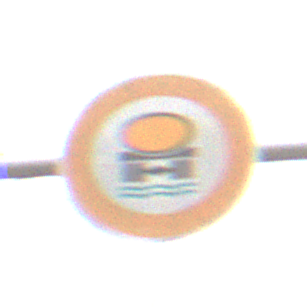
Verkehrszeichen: VerbotFahrzeugeWassergefaehrdenderLadung
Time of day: MorningAfternoon
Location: Outdoor (Nature)
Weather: PartlyCloudy
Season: Winter
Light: Natural